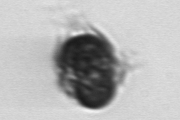
Label: Mesodinium